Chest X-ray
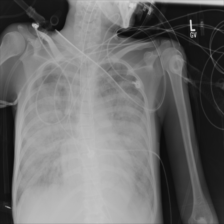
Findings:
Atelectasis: negative
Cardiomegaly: negative
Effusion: negative
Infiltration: positive
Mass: negative
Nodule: negative
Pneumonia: negative
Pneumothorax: negative
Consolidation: negative
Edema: negative
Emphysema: negative
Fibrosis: negative
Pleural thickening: negative
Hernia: negative